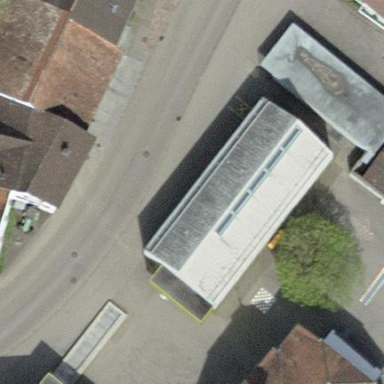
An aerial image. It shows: Public building.